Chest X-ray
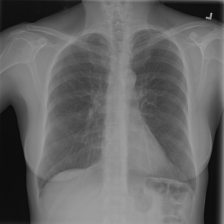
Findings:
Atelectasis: negative
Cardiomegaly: negative
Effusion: negative
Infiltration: negative
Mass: negative
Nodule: negative
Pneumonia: negative
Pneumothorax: negative
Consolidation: negative
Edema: negative
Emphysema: negative
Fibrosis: negative
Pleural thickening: negative
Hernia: negative